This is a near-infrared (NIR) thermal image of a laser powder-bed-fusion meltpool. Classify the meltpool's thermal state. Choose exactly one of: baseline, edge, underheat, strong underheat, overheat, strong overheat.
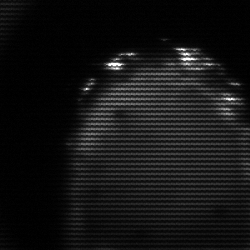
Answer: edge